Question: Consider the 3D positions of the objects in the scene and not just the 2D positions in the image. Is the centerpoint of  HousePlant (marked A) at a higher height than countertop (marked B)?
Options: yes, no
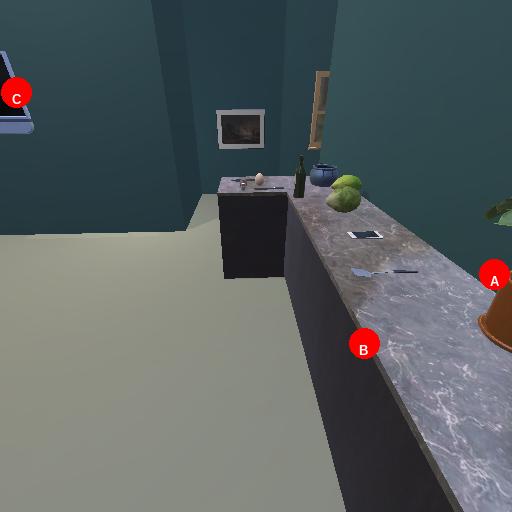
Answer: yes